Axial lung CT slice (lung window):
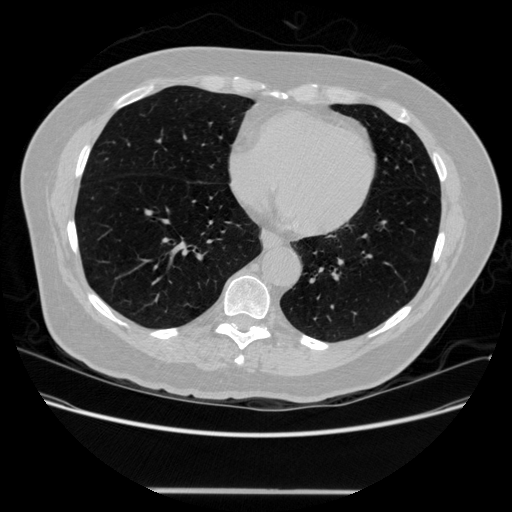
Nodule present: no